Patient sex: M
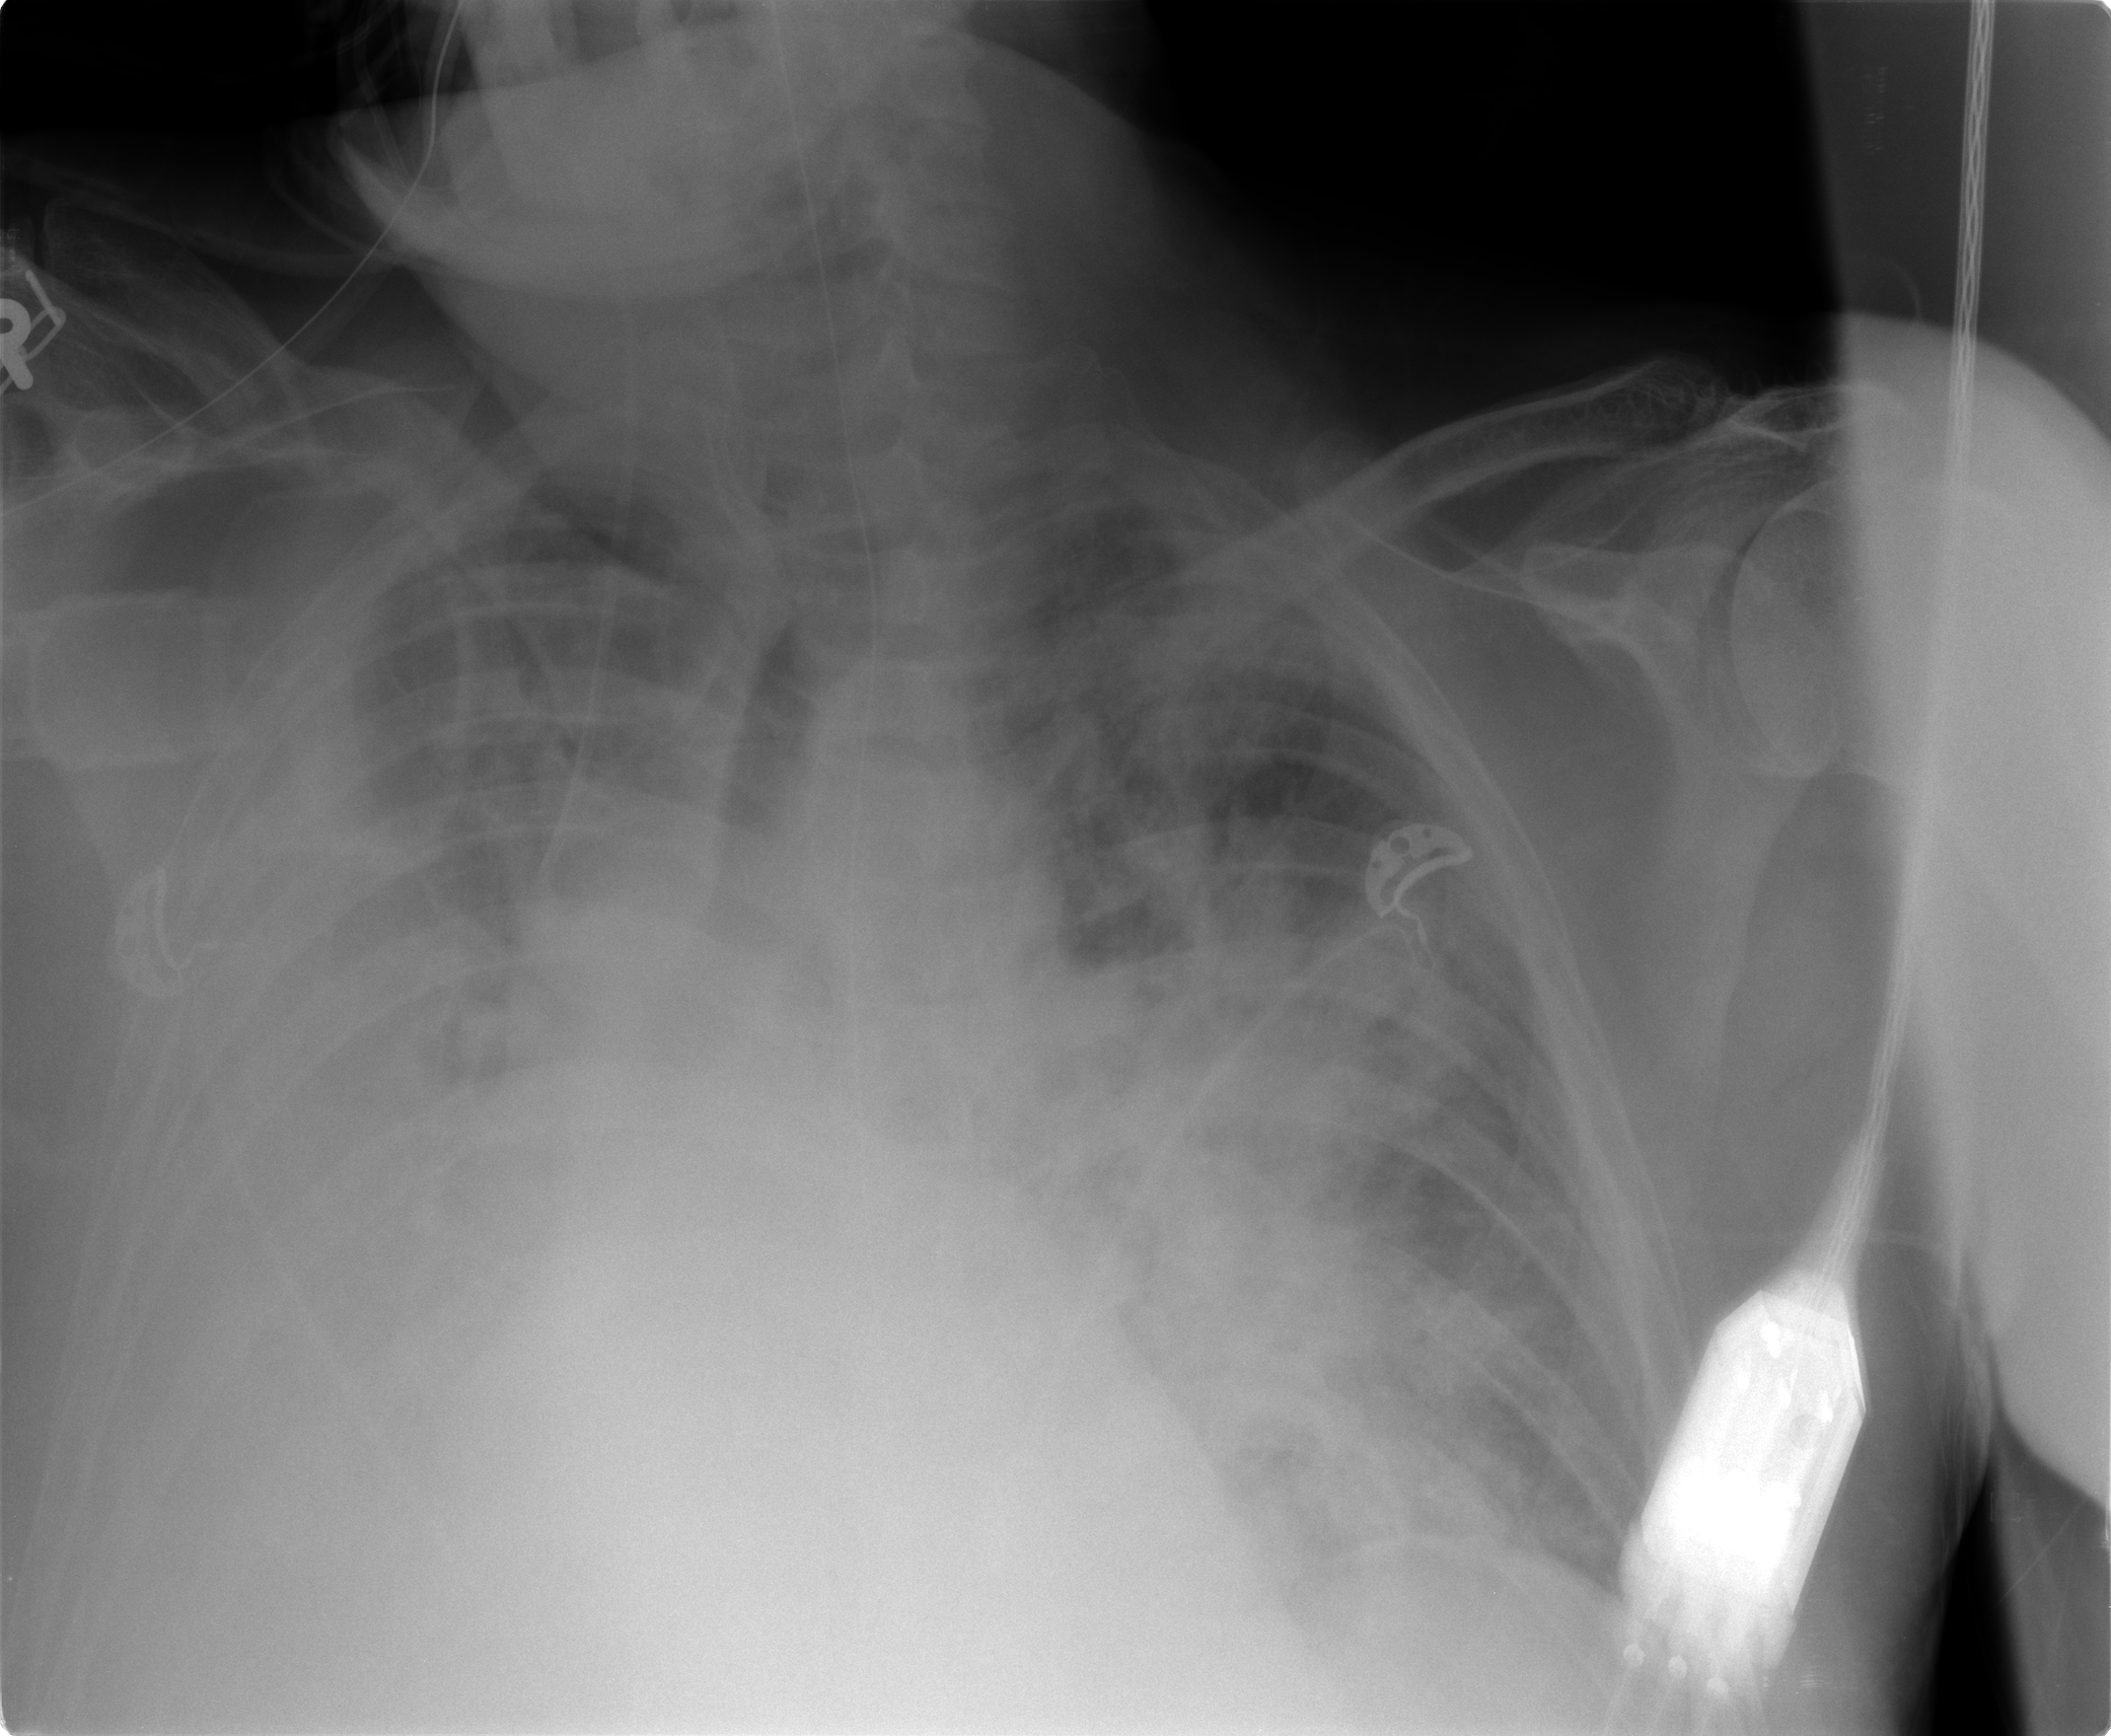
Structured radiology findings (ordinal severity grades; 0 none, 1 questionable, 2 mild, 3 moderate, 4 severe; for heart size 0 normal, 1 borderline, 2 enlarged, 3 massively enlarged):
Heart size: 0
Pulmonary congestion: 3
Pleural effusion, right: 3
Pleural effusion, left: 2
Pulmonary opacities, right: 3
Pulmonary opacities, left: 3
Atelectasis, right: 3
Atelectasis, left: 2